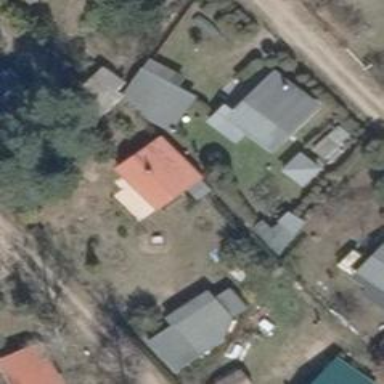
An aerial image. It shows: Bungalow-style building.